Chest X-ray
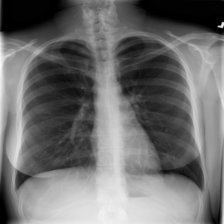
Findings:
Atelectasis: negative
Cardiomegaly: negative
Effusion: negative
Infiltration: negative
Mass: negative
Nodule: negative
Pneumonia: negative
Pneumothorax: negative
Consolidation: negative
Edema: negative
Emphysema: negative
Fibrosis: negative
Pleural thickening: negative
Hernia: negative